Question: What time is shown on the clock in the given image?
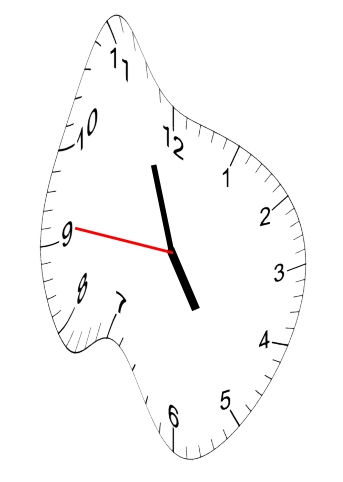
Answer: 04:56:46